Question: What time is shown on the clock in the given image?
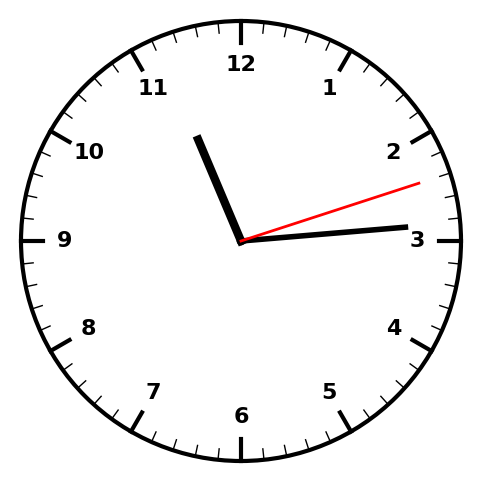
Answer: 11:14:12